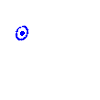
Particle: electron